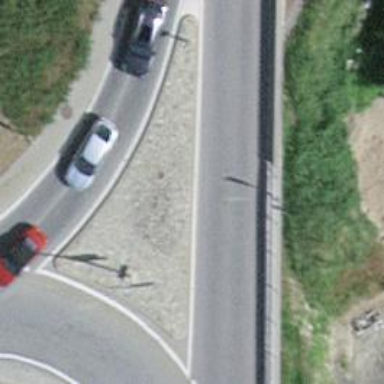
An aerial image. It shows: Primary road with asphalt surface.